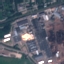
Label: Industrial